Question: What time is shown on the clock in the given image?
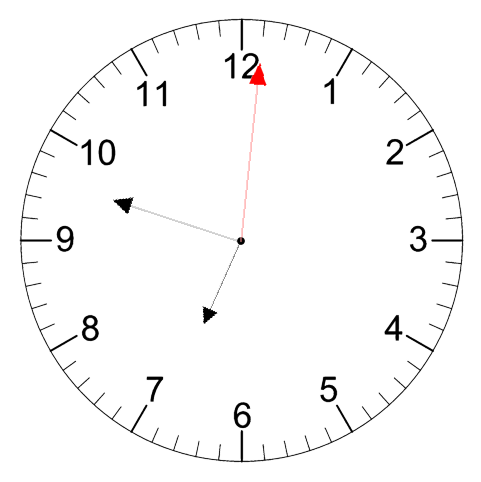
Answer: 06:48:01